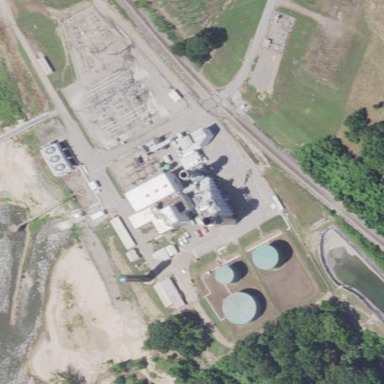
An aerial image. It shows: Power plant.